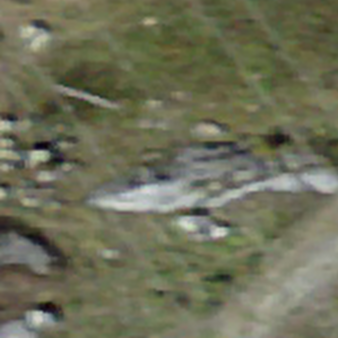
Label: other